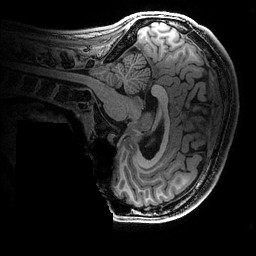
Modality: T1w
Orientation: sagittal
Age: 17
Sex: male
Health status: ill
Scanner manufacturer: ge
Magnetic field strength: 3 T
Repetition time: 0.007664 s
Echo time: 0.00342 s